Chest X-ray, AP view. Patient: 58 years old, sex M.
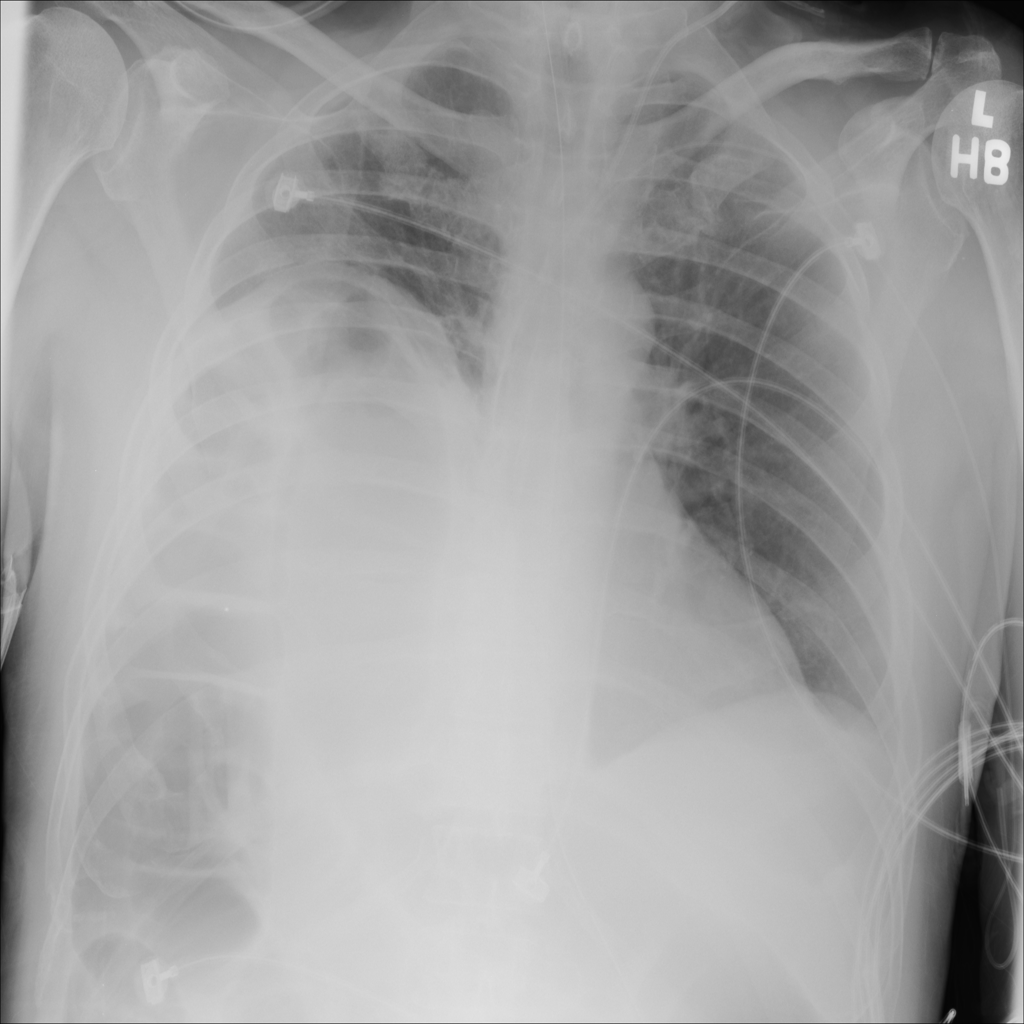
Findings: No Finding